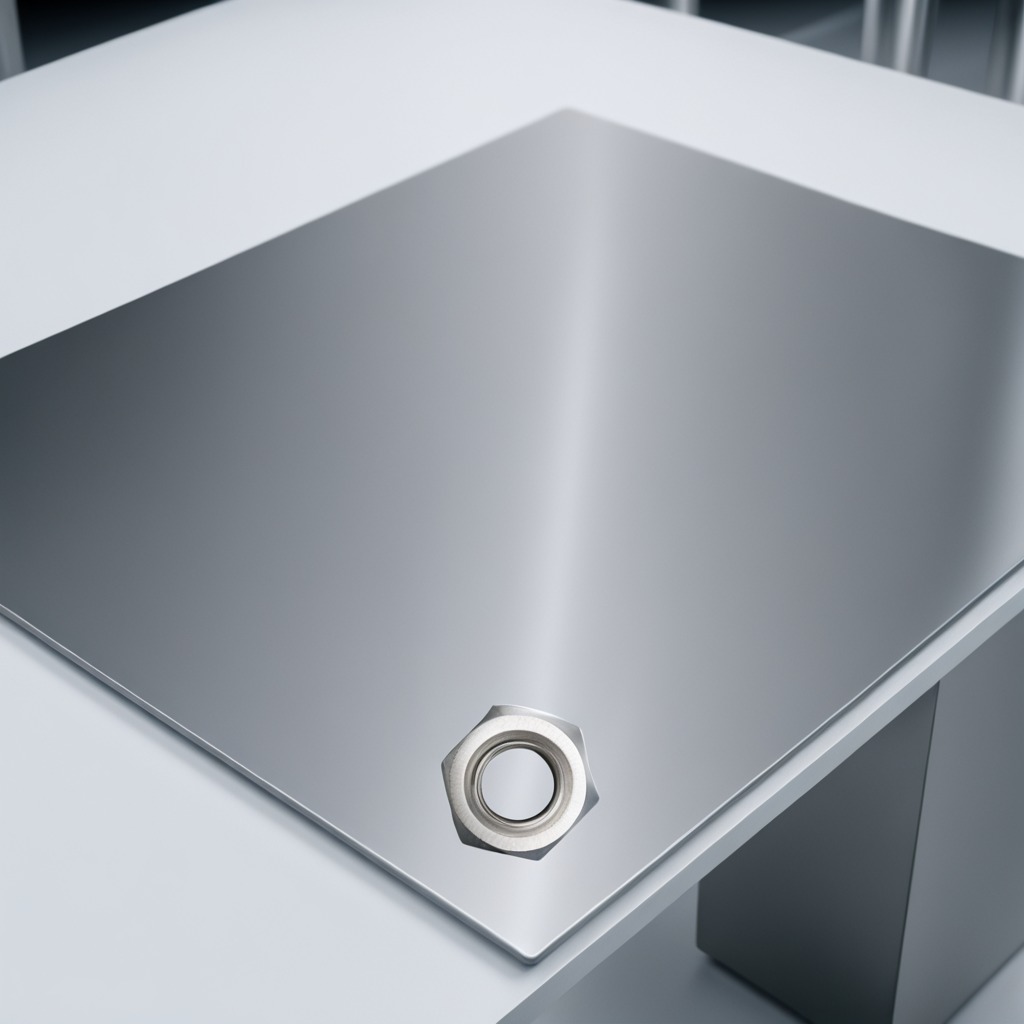
A metal nut is lying on the stainless steel table.